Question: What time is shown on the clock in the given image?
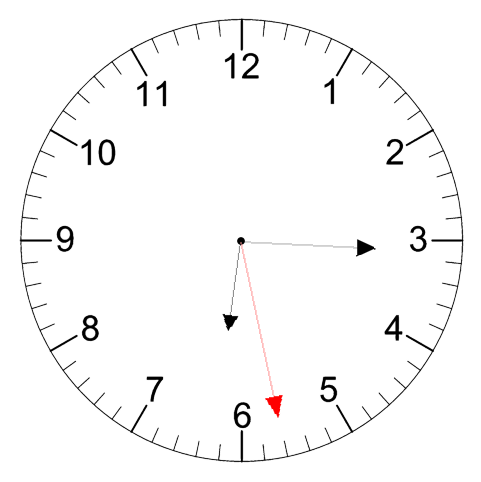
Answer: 06:15:28